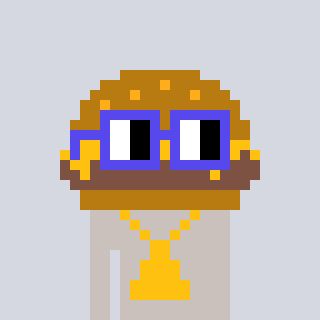
a pixel art character with square blue glasses, a burger-shaped head and a foggrey-colored body on a cool background